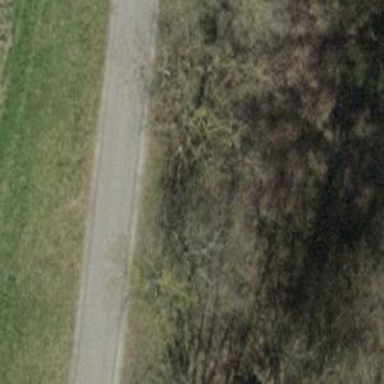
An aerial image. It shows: Brown bench in the vicinity.